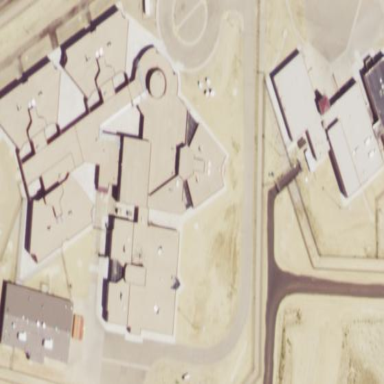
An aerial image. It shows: Prison enclosed by fence.